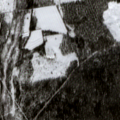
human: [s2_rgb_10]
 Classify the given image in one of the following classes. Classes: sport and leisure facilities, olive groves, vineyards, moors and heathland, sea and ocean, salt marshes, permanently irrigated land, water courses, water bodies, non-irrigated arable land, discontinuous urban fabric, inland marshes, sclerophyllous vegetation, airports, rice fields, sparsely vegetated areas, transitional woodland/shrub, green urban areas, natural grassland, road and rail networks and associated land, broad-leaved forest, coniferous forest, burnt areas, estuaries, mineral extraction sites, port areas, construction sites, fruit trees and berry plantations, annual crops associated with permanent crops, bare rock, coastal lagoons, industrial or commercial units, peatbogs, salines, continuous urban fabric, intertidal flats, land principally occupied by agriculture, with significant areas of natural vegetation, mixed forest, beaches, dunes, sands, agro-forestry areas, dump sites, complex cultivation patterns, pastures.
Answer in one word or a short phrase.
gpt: coniferous forest, mixed forest, transitional woodland/shrub